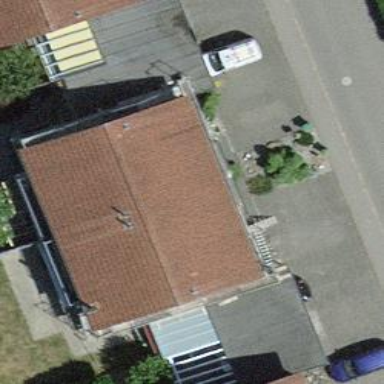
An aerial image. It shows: Detached building.